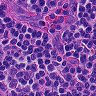
Metastatic tissue present: no